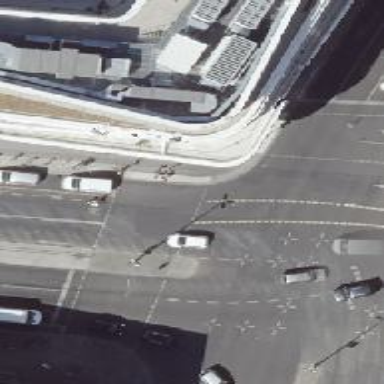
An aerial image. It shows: Asphalt footway with marked crossing equipped with traffic signals.